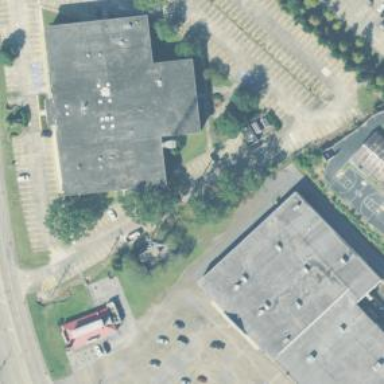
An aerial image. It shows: Building.